Interaction volume radius: 5 \u00c5
Interaction volume height: 10 \u00c5
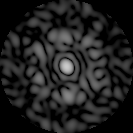
Disorder parameter: 0.728